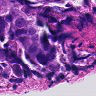
Metastatic tissue present: yes